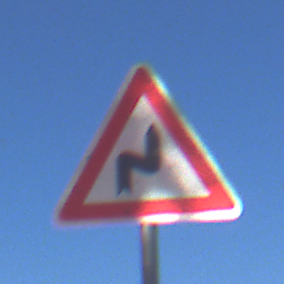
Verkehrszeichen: DoppelkurveRechts
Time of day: MorningAfternoon
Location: Outdoor (RoadRail)
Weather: Clear
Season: NotSpecified
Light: Natural